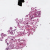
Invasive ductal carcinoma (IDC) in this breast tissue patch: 0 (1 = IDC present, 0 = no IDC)